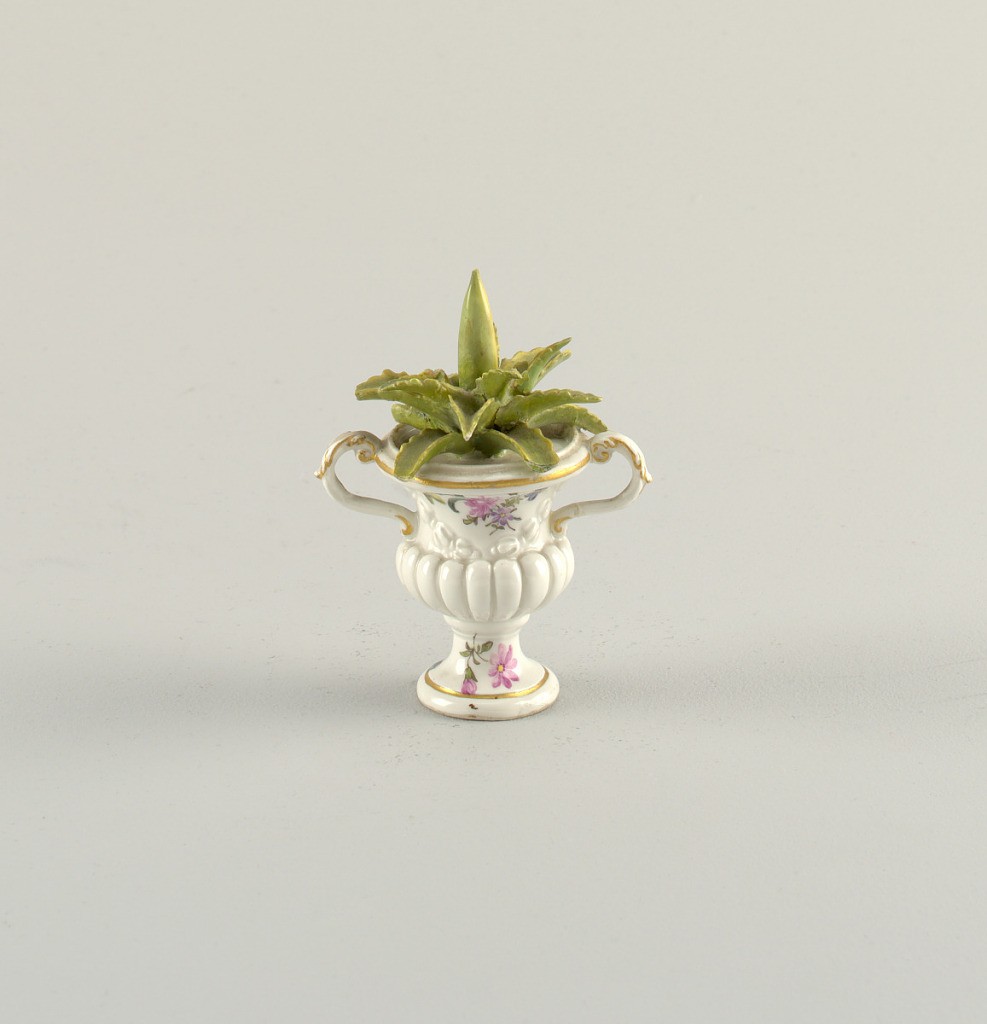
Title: Miniature Figure of a Plant in a Vase
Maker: Meissen Porcelain Manufactory, German, active from 1710 to the present
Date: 18th century
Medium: hard paste porcelain, vitreous enamel, gold
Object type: figure
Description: Urn with gadrooning containing trompe l'oeil agave plant.